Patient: sex M, age 63
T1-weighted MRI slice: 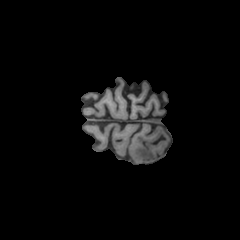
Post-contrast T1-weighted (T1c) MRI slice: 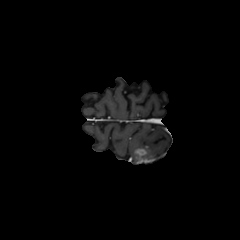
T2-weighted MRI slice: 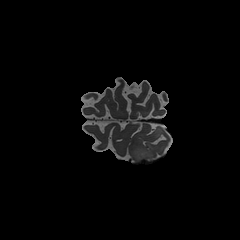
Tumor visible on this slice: yes
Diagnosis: Glioblastoma, IDH-wildtype
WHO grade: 4